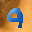
Label: 9